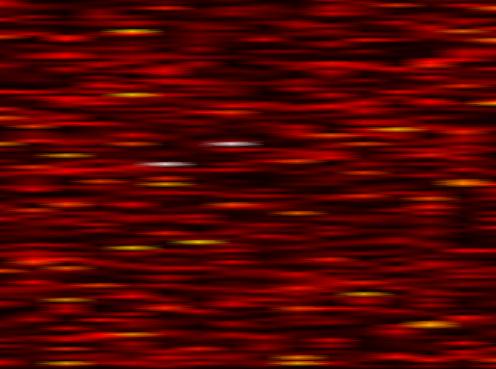
Label: WOLA